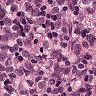
Metastatic tissue present: yes